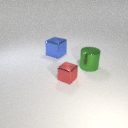
large green metal cylinder to the right of small red metal cube